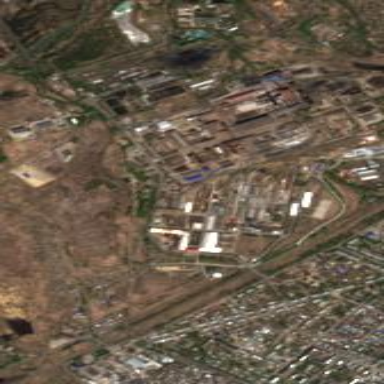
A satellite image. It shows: Industrial area.